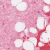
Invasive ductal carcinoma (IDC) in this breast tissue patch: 0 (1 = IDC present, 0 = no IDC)